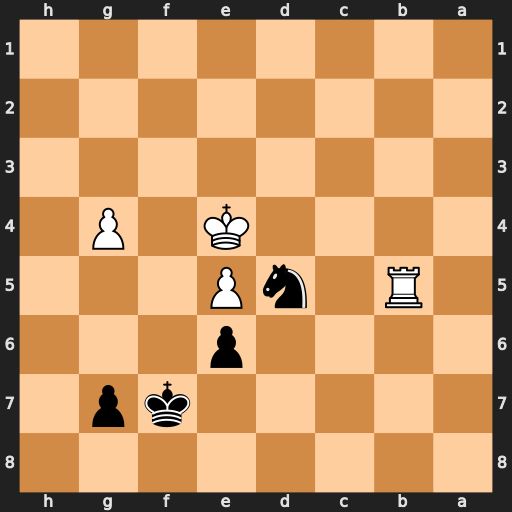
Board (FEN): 8/5kp1/4p3/1R1nP3/4K1P1/8/8/8
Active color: b
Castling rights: -
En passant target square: -
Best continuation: Nc3+ Ke3 Nxb5